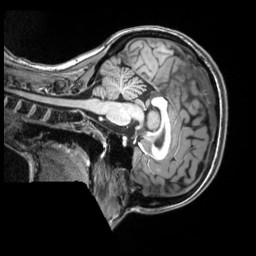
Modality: T1w
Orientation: sagittal
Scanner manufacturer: siemens
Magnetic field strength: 3 T
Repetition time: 2.5 s
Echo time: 0.00343 s